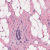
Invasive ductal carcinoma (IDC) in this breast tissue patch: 0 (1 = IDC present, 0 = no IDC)